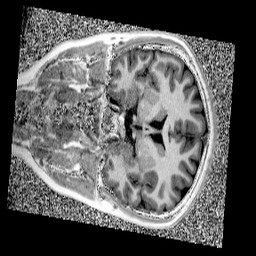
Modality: UNIT1
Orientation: coronal
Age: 14
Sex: female
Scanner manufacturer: siemens
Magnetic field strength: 3 T
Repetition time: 4 s
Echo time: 0.00299 s